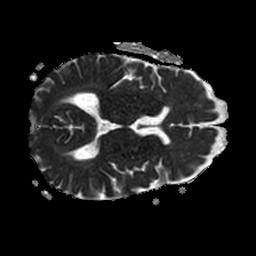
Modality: ADC
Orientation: axial
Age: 59
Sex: male
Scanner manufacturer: philips
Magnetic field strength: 1.5 T
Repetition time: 3.395 s
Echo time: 0.06922 s